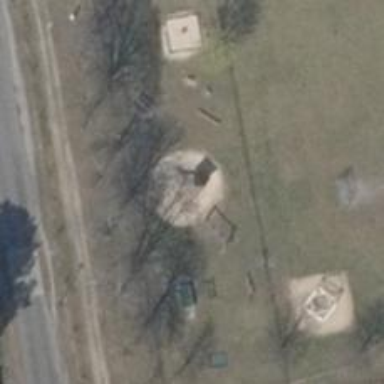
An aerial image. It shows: Playground structure.